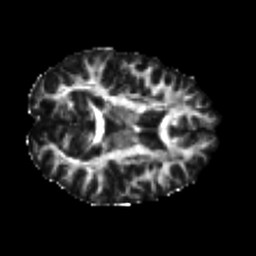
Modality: FA
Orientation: axial
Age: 24
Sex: male
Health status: healthy
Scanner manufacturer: ge
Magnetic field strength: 3 T
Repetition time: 11 s
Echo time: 0.072 s